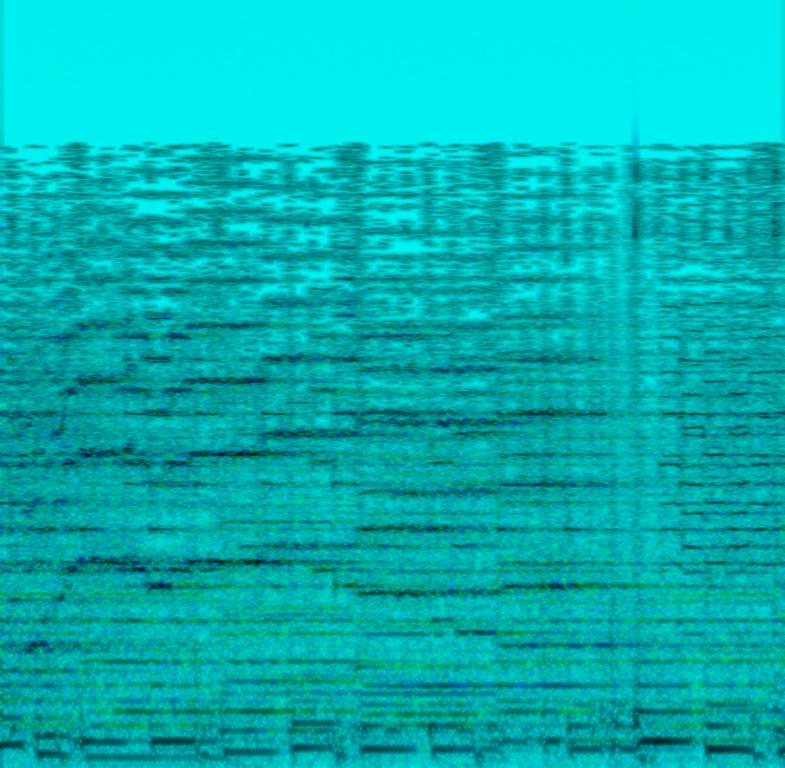
Violins are playing a lead melody underlined by celli playing supportive chords. A brass section is playing a countermelody while shakers and other instruments are providing rhythm. This song may be playing at a folkfest with a dancefloor.